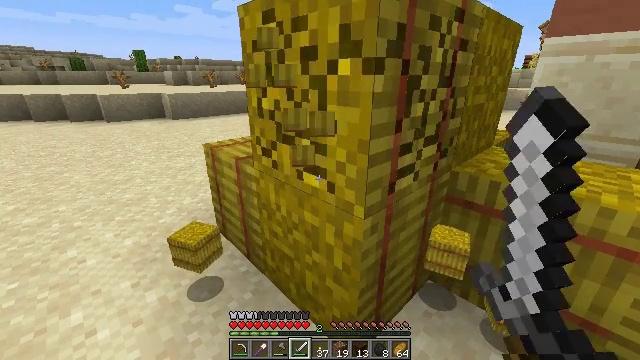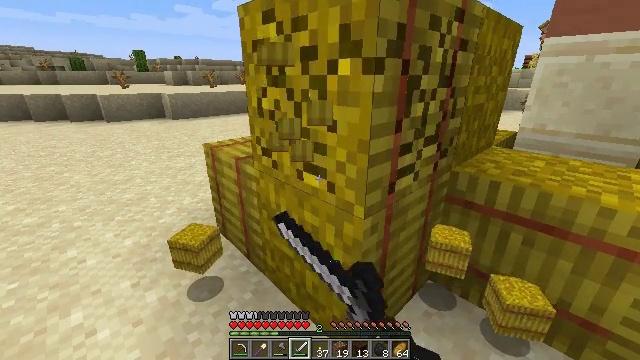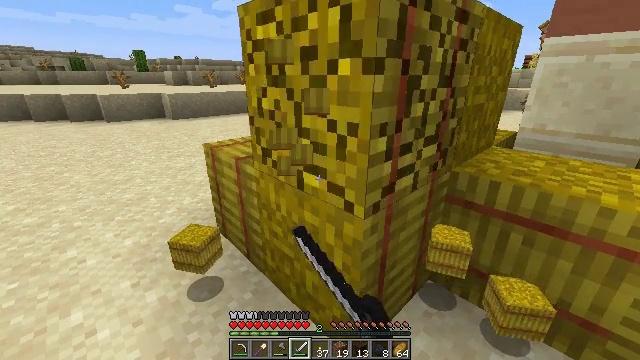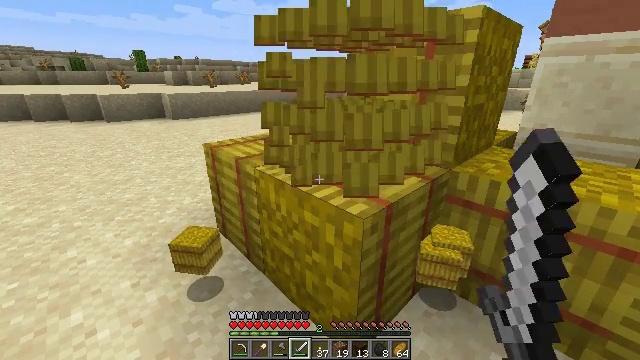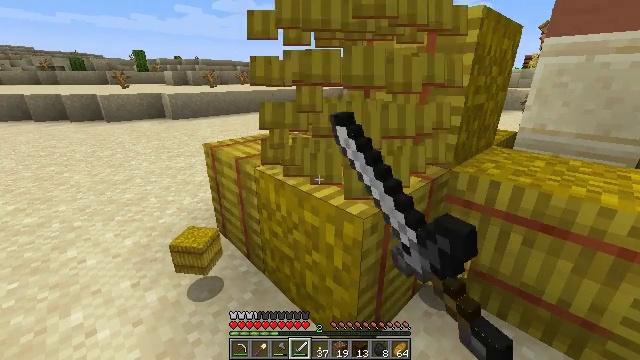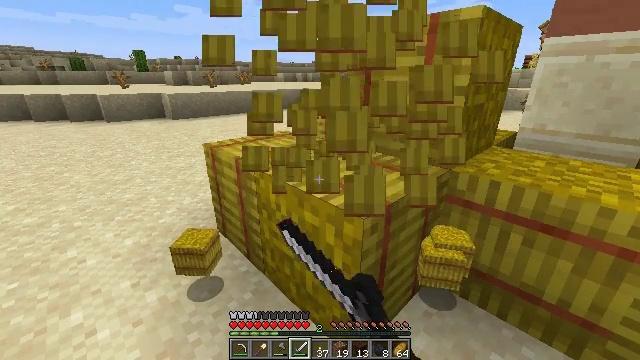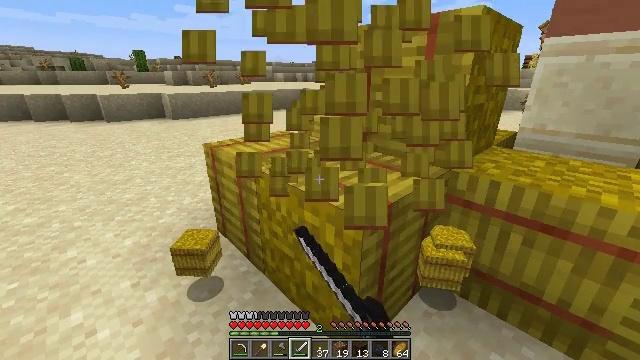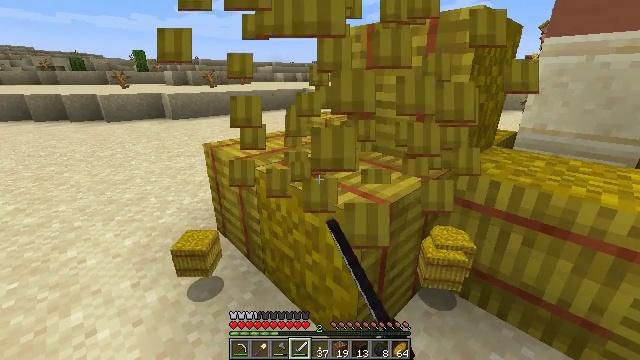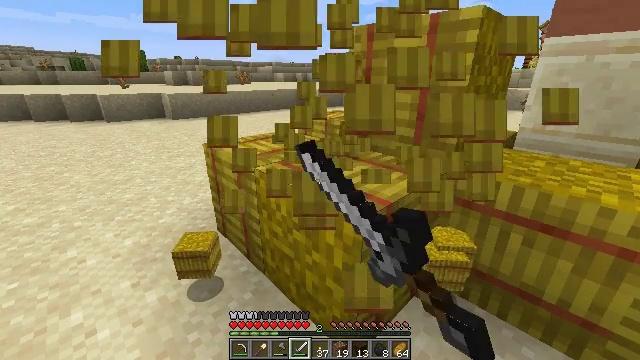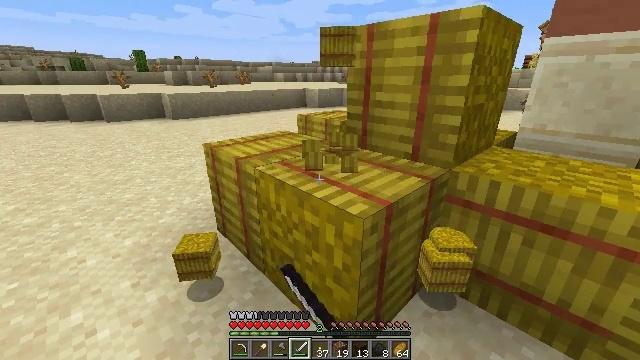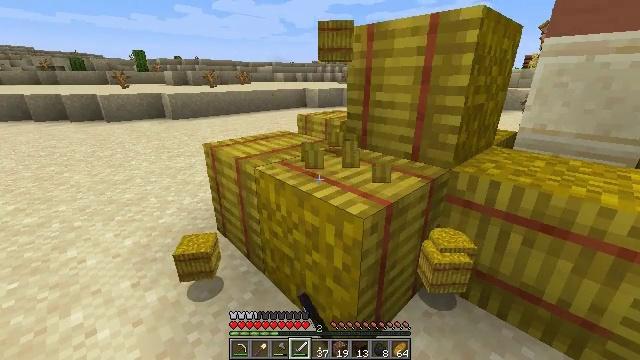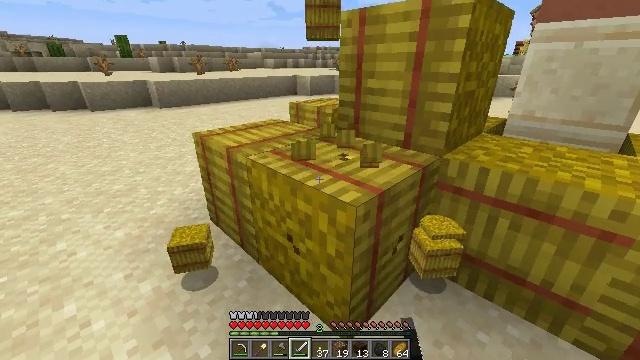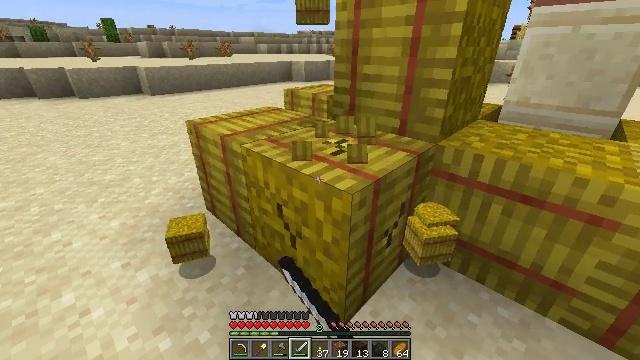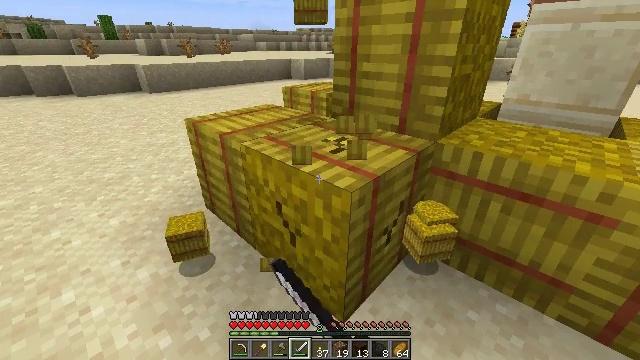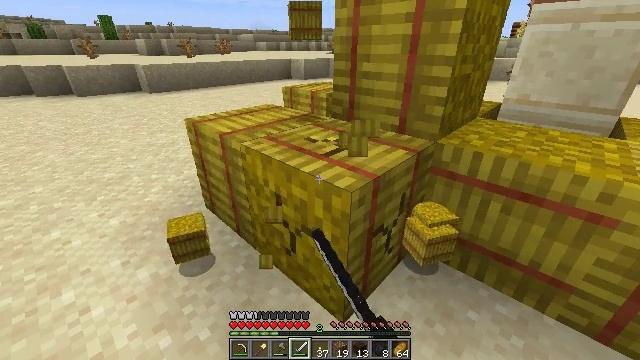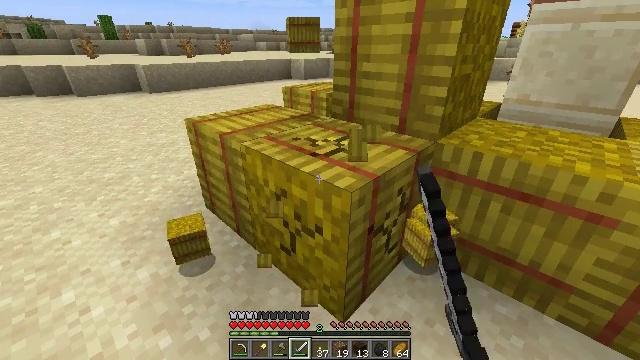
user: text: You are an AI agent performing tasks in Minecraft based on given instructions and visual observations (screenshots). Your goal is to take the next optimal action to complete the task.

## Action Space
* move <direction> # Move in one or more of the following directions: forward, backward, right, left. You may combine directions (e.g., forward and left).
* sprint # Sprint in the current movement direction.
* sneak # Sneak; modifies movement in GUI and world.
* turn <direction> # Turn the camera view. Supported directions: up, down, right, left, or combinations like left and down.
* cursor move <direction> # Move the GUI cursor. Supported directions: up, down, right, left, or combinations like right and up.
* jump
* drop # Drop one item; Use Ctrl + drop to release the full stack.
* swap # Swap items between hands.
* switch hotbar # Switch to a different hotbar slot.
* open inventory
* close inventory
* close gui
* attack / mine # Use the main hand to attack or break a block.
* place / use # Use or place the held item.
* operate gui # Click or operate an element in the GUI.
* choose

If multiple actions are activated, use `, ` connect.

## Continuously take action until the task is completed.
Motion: motion action
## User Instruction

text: Attack the hay block to get hay.
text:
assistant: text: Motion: attack / mine
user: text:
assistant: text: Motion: attack / mine
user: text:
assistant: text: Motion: attack / mine
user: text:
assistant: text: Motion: attack / mine
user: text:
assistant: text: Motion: attack / mine
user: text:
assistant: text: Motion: attack / mine
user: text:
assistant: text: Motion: attack / mine
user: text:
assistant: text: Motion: attack / mine
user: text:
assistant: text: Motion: attack / mine
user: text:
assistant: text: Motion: attack / mine
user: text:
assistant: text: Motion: turn right and down, attack / mine
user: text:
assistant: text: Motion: turn right and down, attack / mine
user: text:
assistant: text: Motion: attack / mine
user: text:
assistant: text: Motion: attack / mine
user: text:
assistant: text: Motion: attack / mine
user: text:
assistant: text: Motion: attack / mine
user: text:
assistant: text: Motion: attack / mine
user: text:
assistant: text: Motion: attack / mine
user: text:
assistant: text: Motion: attack / mine
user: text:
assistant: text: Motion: attack / mine
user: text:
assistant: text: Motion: attack / mine
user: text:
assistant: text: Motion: attack / mine
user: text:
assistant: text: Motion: attack / mine
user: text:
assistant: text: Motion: attack / mine
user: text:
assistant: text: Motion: attack / mine
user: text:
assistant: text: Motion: move forward and move left, attack / mine
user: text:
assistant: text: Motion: move forward and move left, attack / mine
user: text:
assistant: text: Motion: move forward and move left, attack / mine
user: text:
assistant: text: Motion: move forward and move left, turn right, attack / mine
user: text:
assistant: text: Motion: move forward and move left, turn right and down, attack / mine